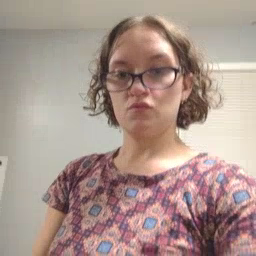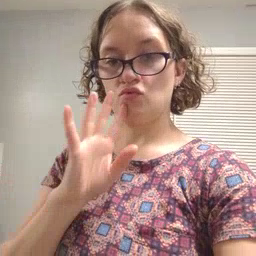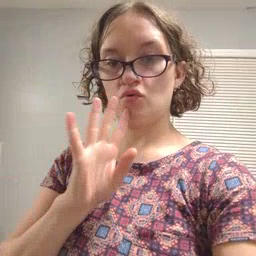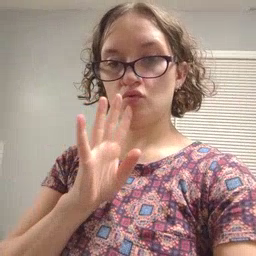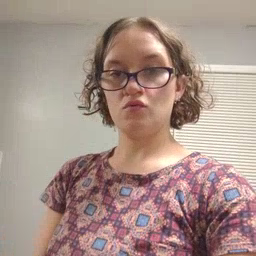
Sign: talk